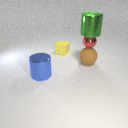
small red metal sphere below large green metal cylinder